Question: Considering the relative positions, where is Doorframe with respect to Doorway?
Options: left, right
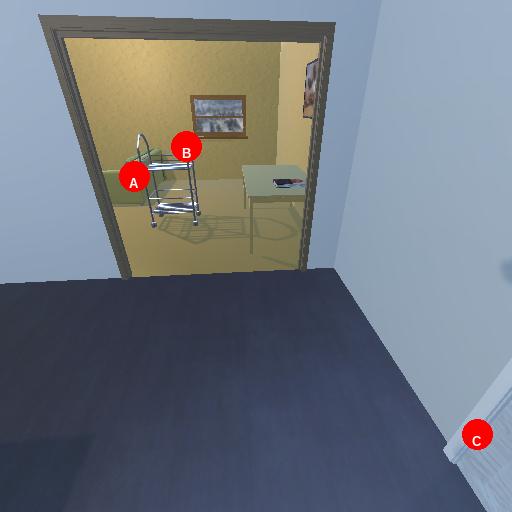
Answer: left